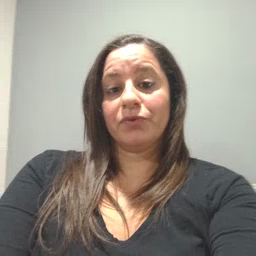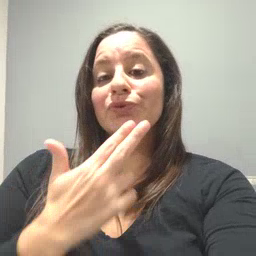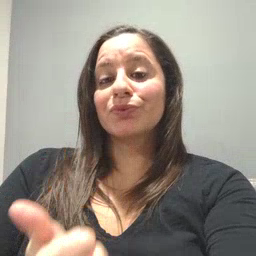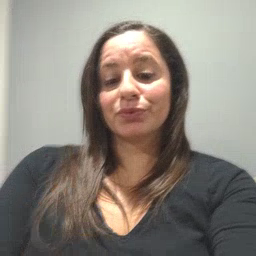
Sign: cute